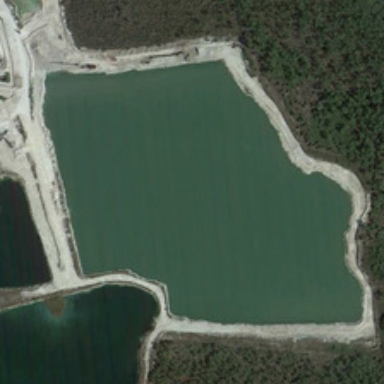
Many green trees are around a irregular pond .